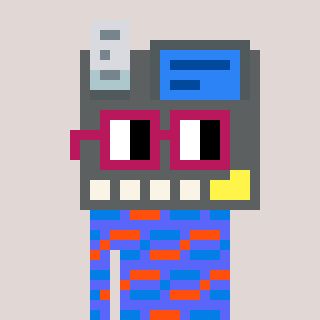
a pixel art character with square dark red glasses, a cash register-shaped head and a purple-colored body on a warm background